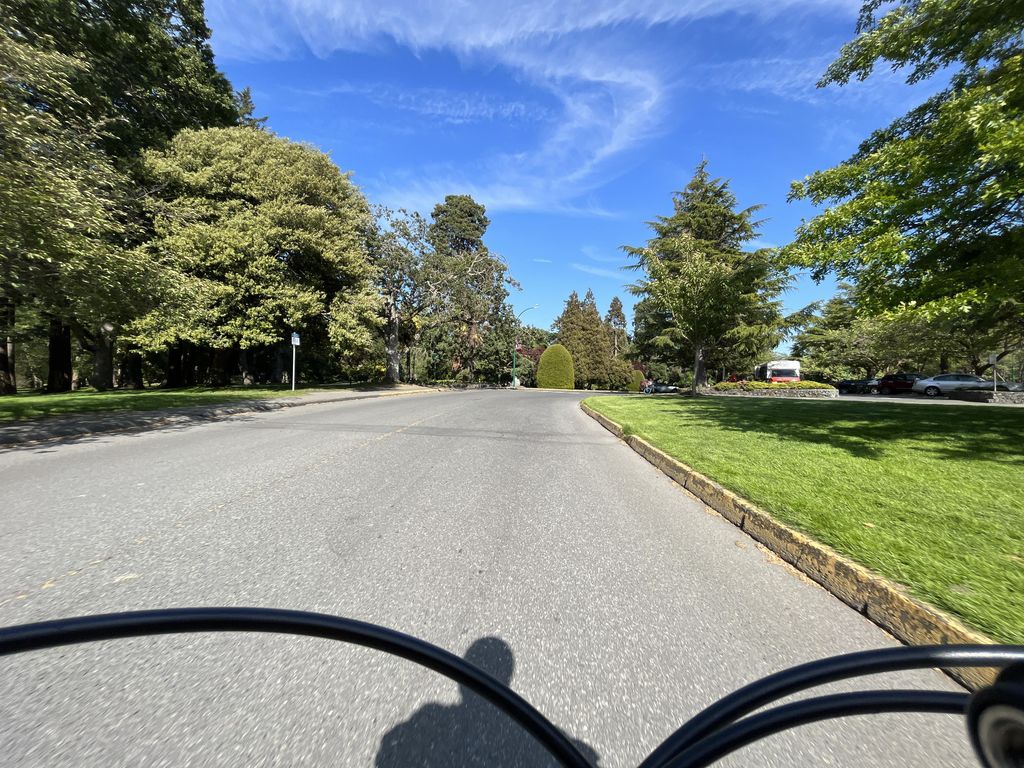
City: victoria